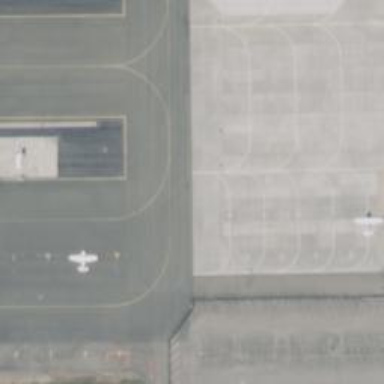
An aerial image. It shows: Asphalt taxiway at the airport.